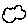
Label: cloud